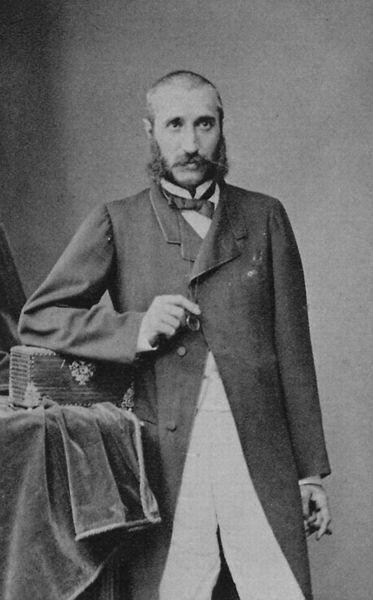
Titel: Cartes de visite aus dem Atelier Bayard und Bertall
Künstler: Hippolyte Bayard
Schlagwörter: hand, mann, weiß, finger, geste, grau, hintergrund, licht, mund, nase, ohr, schmuck, schwarz, tisch, blick, tuch, schleife, alt, anzug, bart, hemd, hose, jacke, schnurrbart, wand, arm, arme, augen, band, falten, kragen, samt, stehen, herr, hände, portrait, porträt, tischdecke, tischtuch, vorhang, haare, mantel, pose, stehend, stoff, decke, frontal, knopf, lippen, ohren, frack, rauchen, zigarre, ernst, glatze, angelehnt, draperie, uhr, glatt, ellenbogen, aufstützen, knöpfe, fliege, gehrock, jackett, kinnbart, sakko, schnauzer, selbstporträt, ring, foto, fotografie, photographie, truhe, hängen, gestützt, medaillon, schwarz-weiß, scharz, brille, backenbart, kiste, stehkragen, lustig, kotletten, kasten, photo, schlips, zigarette, raucher, angewinkelt, cut, livree, schatulle, fotographie, kästchen, aufnahme, auflehnen, monokel, fot, studio, garu, gestellt, jude, jüdisch, stisch, porträtfoto, gebügelt, knöpfte, portraitfoto, radio, harmonium, scvhwarz, kotlettes, zisch, momockel